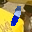
Label: 1